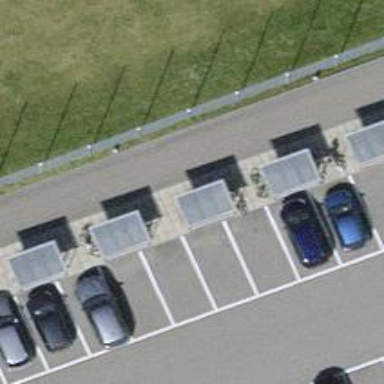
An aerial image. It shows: Bicycle parking area with asphalt surface.